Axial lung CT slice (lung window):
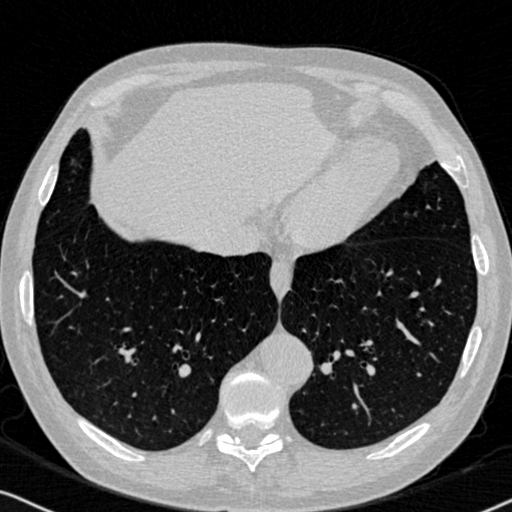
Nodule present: no